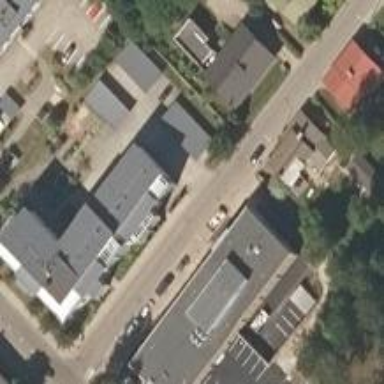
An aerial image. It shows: Beige office building.